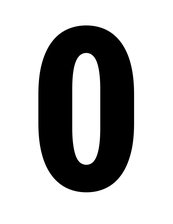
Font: Roboto_Condensed_ExtraBold